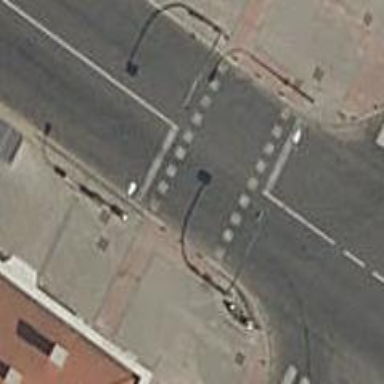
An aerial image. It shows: Zebra crossing with traffic signals.